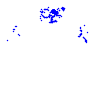
Particle: pion